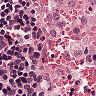
Metastatic tissue present: no